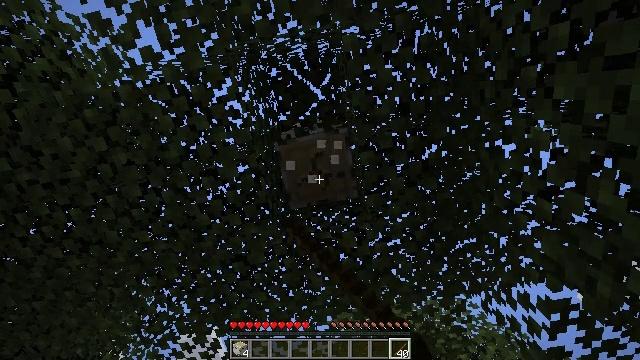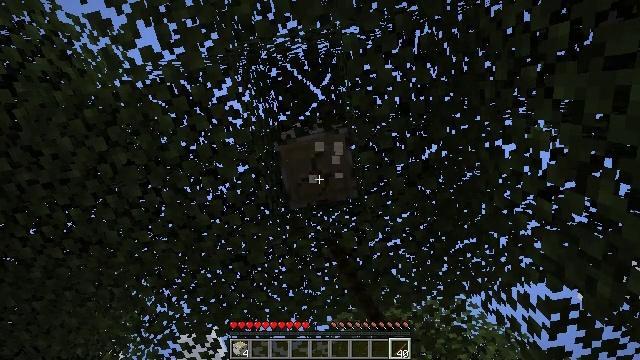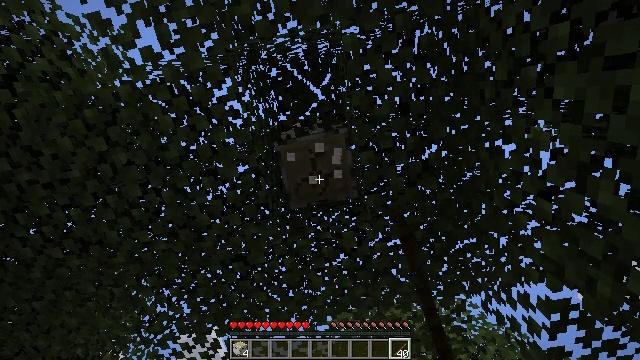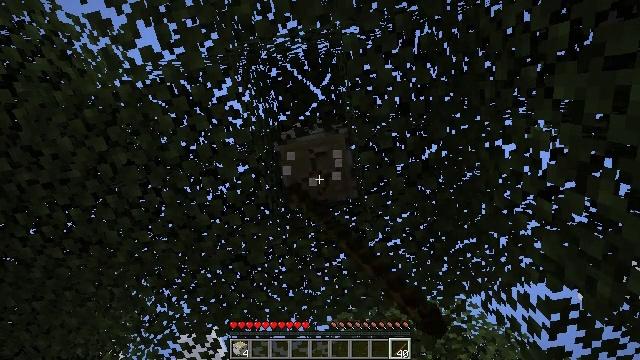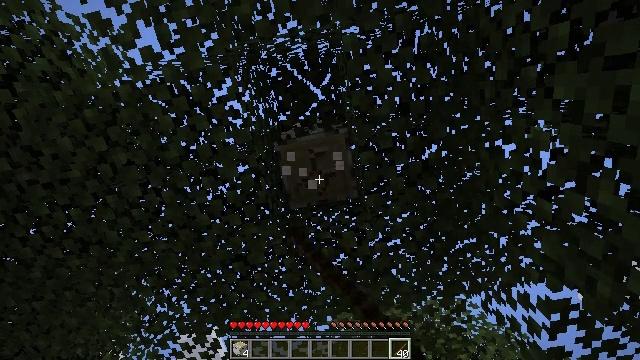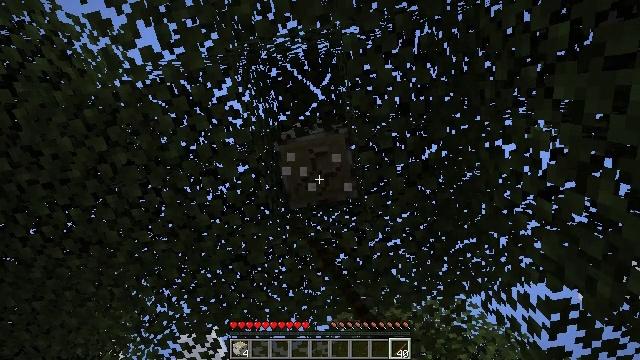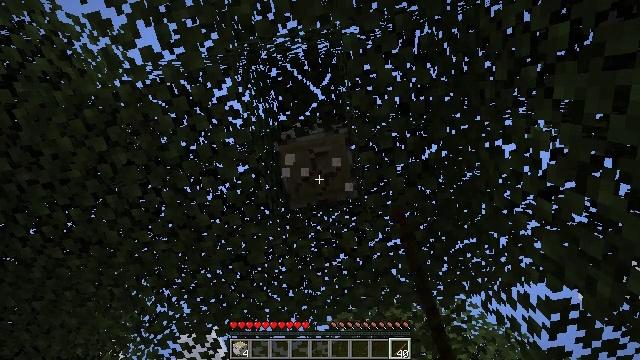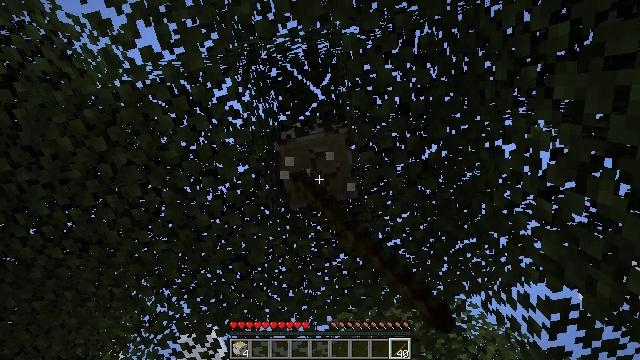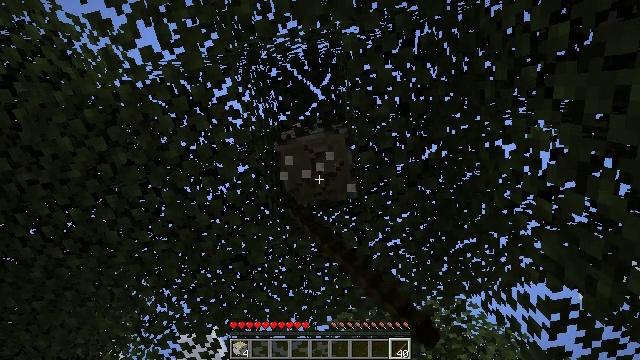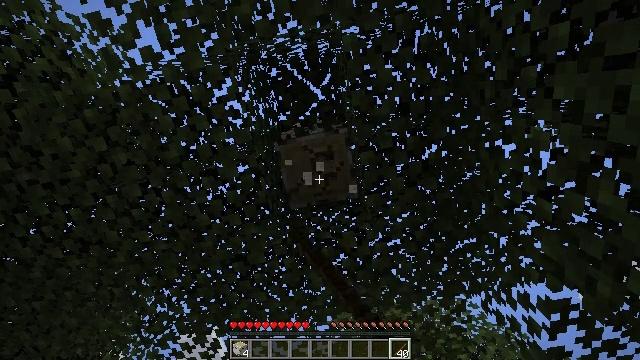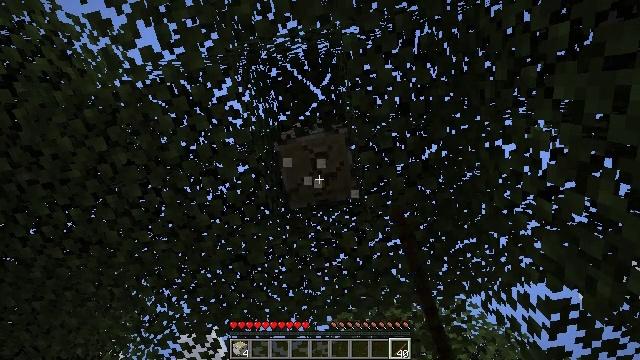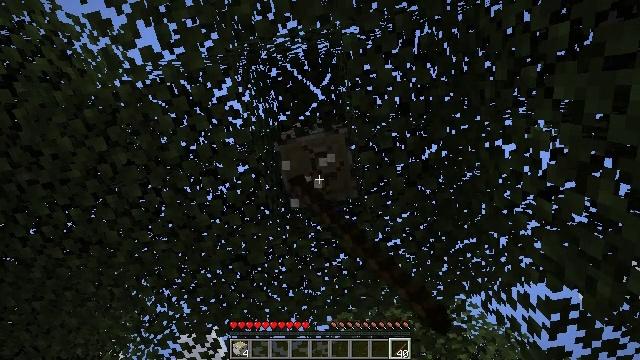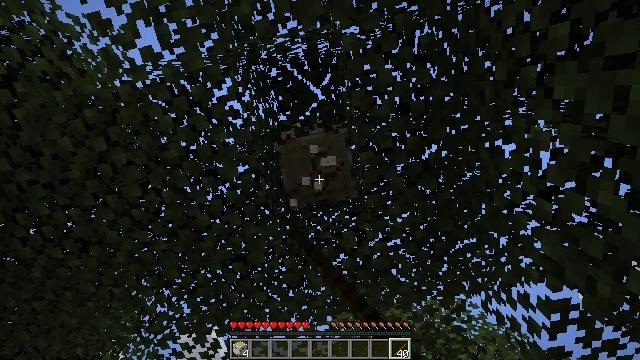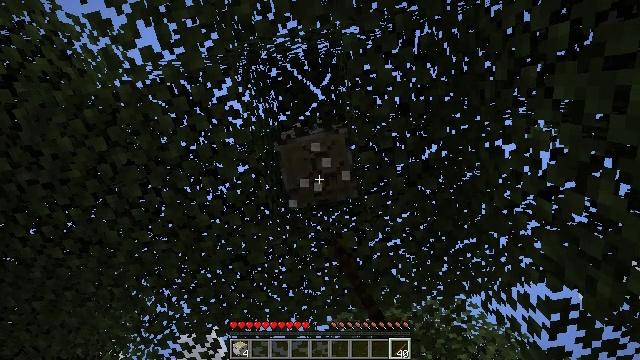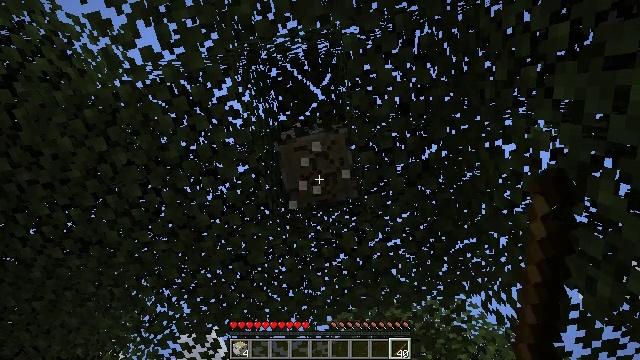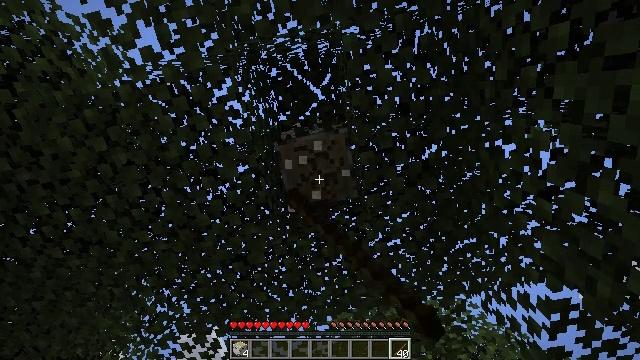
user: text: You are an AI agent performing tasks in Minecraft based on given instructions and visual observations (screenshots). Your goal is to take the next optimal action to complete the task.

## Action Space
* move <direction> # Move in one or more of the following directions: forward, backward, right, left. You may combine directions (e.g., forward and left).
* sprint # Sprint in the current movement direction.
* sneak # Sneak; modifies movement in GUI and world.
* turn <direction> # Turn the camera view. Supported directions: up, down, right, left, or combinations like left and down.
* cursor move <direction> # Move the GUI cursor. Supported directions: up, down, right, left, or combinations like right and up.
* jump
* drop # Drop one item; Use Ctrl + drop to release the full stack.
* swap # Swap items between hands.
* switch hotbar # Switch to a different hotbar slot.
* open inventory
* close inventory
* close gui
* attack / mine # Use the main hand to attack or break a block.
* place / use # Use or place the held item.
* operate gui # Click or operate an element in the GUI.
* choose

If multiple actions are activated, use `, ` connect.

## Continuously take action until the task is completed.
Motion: motion action
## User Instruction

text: Use your axe to get birch logs.
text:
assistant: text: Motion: attack / mine
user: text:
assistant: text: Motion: attack / mine
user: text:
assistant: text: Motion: attack / mine
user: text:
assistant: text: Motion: attack / mine
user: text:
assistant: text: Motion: attack / mine
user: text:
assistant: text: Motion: attack / mine
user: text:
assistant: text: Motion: attack / mine
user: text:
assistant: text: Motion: attack / mine
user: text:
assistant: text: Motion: attack / mine
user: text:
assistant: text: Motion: attack / mine
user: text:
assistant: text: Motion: attack / mine
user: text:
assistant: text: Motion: attack / mine
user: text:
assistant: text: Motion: attack / mine
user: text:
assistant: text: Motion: attack / mine
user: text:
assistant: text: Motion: attack / mine
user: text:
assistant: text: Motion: attack / mine
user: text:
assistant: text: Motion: attack / mine
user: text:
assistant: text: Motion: attack / mine
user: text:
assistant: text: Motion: attack / mine
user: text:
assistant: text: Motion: attack / mine
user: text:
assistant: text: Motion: attack / mine
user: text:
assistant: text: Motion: attack / mine
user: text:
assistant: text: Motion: attack / mine
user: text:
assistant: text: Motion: attack / mine
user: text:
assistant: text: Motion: attack / mine
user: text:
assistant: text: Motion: attack / mine
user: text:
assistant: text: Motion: attack / mine
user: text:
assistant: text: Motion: attack / mine
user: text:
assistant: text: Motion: attack / mine
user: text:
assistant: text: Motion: attack / mine